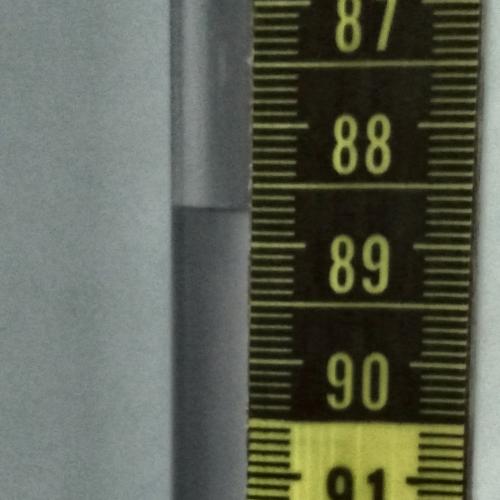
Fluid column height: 88.7 cm